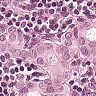
Metastatic tissue present: yes